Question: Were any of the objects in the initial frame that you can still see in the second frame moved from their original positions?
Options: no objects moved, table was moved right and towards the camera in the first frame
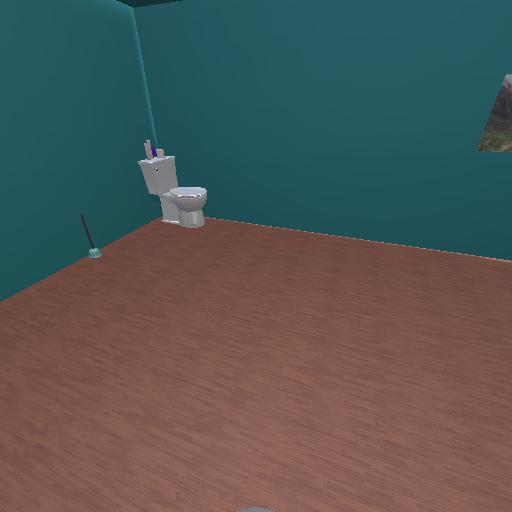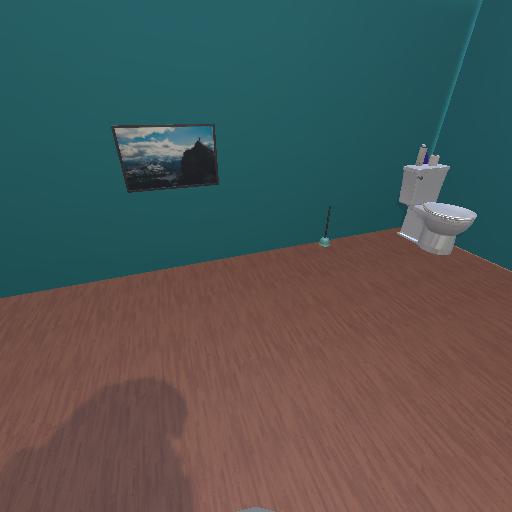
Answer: no objects moved